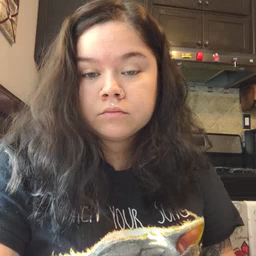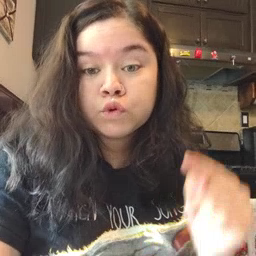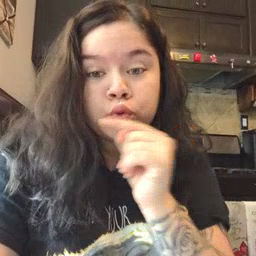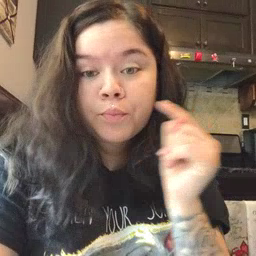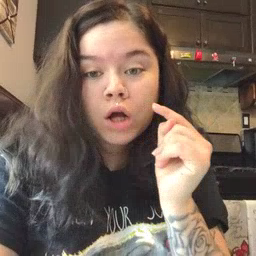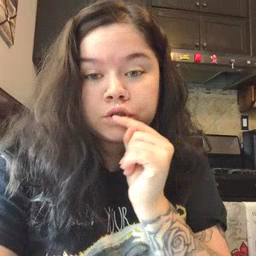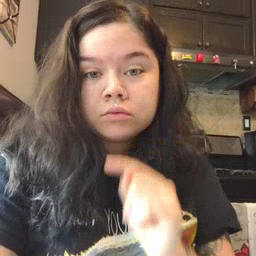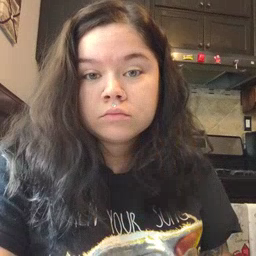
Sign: toothbrush